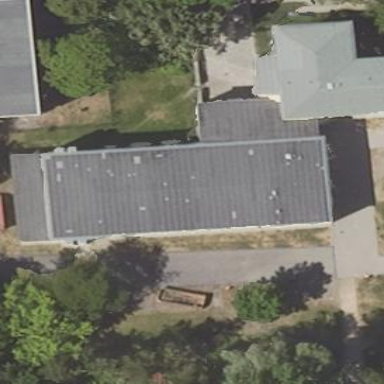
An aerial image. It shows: Flat-roofed school building.